Question: I have this strange character problem, even the page is set to use utf-8
'''
<!doctype html>
<html>
<head>
<meta charset="utf-8">
<script src="js/intlTelInput.js"></script>
<script>
$("#smsto,#offlinesmsto").intlTelInput({
autoHideDialCode: false,
defaultCountry: "be",
utilsScript: "js/utils.js"
});
'''
How to resolve the broken characters please?
i am using this plugin: <URL>

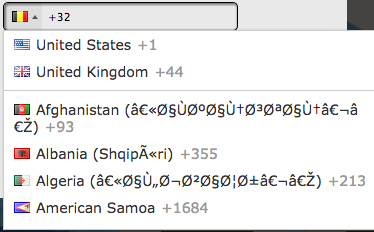
Answer: IntlTelInput.js was broken in IDE (Netbeans) as a result it failed.

Hope this info, help others